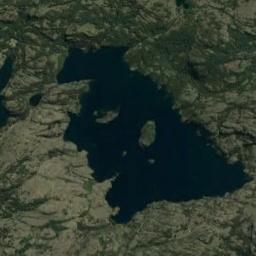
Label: lake